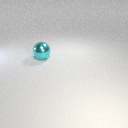
large cyan metal sphere